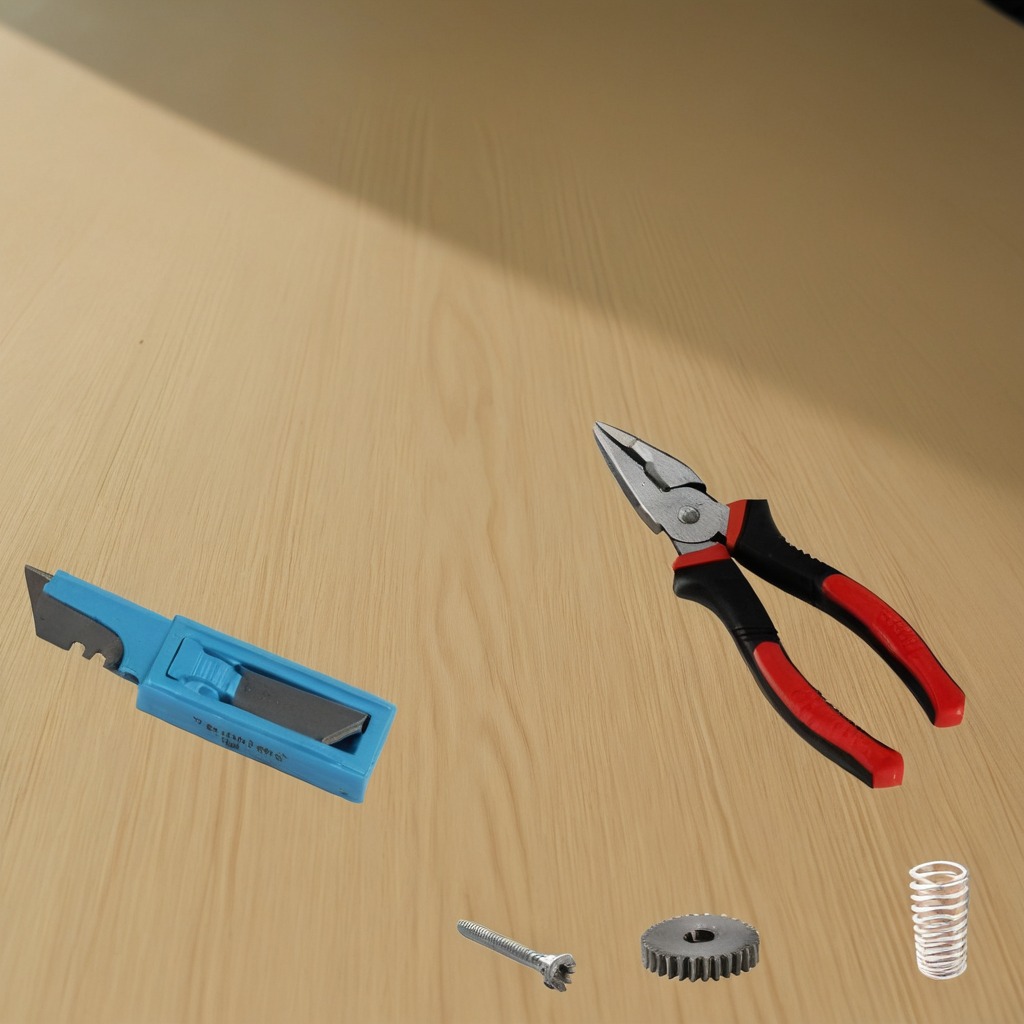
A gear with teeth, a knife, pliers, and a coiled metal spring are lying on the plywood surface.